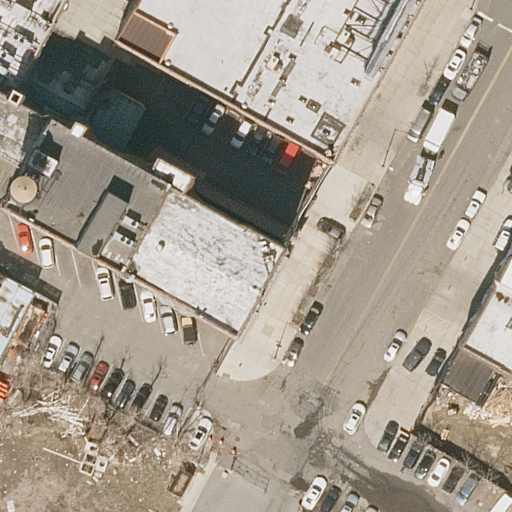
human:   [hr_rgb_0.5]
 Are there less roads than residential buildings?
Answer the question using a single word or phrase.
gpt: no

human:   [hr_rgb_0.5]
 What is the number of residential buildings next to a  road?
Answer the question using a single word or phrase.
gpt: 4

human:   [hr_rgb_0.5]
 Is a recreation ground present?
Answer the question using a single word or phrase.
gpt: no

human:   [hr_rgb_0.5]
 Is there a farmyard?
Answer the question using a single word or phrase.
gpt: no

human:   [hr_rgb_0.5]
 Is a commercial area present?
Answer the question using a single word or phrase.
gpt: no

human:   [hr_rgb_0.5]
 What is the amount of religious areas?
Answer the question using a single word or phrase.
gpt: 0

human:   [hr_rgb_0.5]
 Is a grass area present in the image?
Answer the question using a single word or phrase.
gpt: no

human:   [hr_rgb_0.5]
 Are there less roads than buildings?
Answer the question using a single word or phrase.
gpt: no

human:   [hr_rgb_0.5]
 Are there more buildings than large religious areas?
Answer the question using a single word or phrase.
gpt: yes

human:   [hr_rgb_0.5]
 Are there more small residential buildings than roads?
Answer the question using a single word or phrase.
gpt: no

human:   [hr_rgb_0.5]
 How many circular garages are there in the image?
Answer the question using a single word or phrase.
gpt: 0

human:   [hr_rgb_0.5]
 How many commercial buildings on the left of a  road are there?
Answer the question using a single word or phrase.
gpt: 0

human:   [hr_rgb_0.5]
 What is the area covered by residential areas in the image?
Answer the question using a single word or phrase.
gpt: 0m2

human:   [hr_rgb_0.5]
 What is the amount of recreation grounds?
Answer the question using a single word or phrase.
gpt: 0

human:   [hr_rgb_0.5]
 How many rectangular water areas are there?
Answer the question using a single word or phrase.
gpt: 0

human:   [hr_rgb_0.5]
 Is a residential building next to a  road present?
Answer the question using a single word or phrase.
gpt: yes

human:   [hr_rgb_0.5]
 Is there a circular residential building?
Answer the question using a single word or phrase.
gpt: no

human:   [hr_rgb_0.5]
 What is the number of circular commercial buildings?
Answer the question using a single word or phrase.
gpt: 0

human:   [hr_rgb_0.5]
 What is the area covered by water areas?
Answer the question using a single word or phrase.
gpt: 0m2

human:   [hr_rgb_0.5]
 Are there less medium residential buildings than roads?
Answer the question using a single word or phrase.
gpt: yes

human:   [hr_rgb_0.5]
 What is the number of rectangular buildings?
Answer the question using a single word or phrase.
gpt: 4

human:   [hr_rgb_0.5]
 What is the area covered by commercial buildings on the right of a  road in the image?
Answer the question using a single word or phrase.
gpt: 0m2

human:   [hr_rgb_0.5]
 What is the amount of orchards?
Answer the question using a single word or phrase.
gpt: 0

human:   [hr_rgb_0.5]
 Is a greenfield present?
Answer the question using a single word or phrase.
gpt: no

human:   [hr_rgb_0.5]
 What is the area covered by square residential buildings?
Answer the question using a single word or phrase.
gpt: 0m2

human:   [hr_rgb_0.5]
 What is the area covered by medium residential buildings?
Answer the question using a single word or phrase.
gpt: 193m2

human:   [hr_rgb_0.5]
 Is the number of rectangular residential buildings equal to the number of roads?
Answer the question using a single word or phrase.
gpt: yes

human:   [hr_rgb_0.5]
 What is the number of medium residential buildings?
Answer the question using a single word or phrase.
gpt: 1

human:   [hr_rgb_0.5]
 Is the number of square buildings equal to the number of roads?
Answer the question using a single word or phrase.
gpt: no

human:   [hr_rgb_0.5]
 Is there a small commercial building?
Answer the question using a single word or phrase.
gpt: no

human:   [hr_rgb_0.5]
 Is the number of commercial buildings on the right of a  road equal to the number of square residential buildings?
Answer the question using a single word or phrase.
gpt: yes

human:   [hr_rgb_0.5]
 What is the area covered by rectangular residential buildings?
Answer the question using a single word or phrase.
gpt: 1379m2

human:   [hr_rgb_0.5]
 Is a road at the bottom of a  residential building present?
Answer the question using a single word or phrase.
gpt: yes

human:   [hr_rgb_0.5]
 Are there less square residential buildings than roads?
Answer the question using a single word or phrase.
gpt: yes

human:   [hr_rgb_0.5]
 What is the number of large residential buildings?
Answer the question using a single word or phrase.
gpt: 1

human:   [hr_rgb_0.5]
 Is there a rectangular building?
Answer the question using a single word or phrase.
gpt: yes